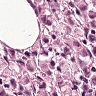
Metastatic tissue present: yes